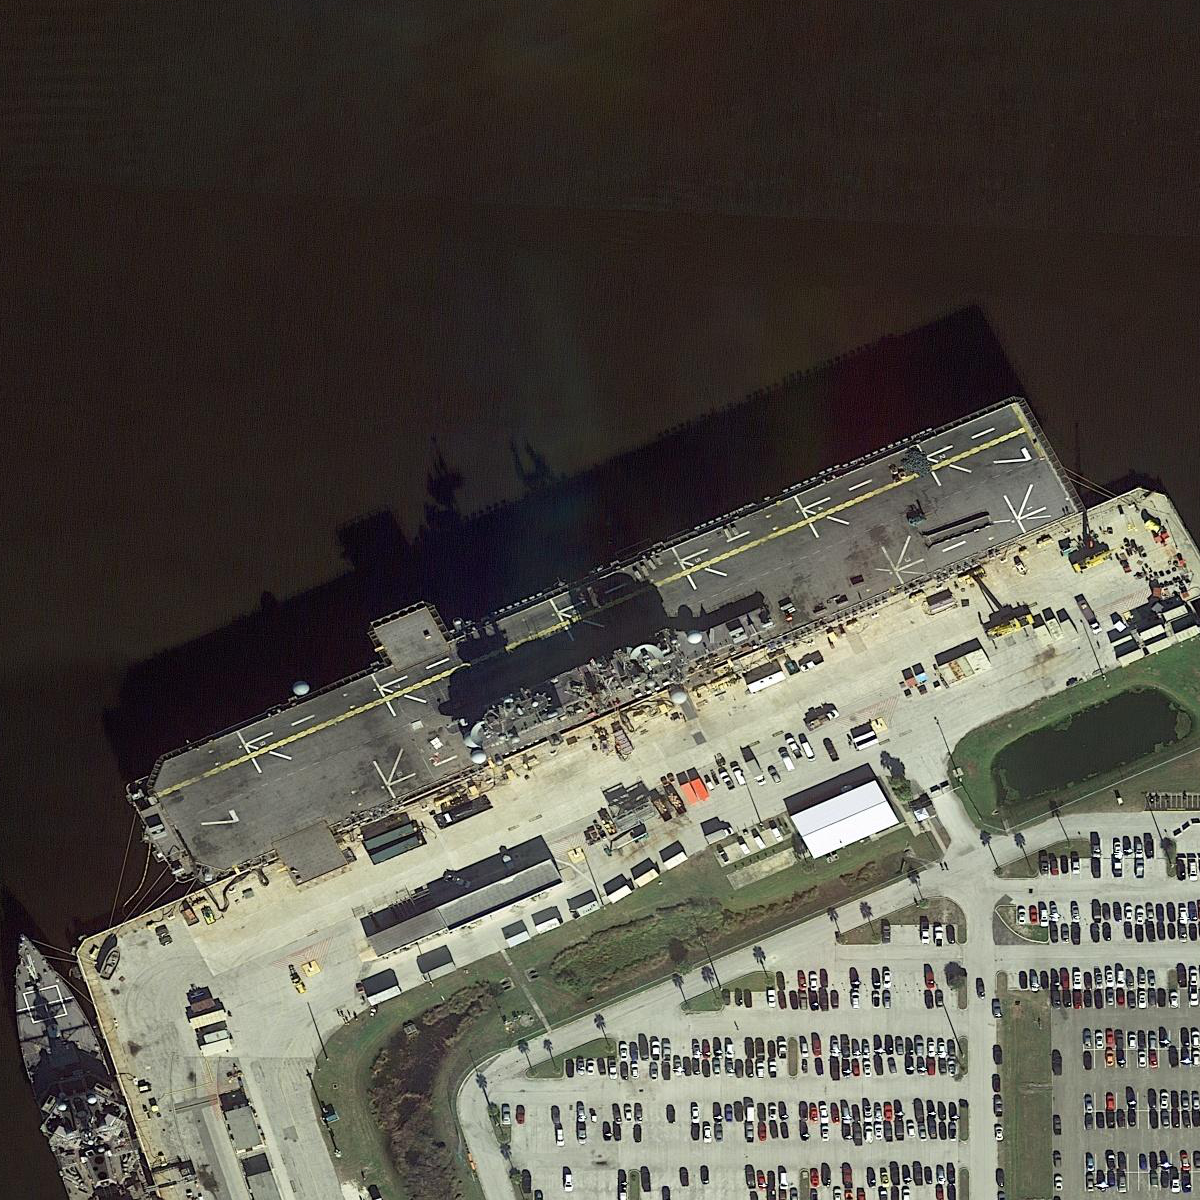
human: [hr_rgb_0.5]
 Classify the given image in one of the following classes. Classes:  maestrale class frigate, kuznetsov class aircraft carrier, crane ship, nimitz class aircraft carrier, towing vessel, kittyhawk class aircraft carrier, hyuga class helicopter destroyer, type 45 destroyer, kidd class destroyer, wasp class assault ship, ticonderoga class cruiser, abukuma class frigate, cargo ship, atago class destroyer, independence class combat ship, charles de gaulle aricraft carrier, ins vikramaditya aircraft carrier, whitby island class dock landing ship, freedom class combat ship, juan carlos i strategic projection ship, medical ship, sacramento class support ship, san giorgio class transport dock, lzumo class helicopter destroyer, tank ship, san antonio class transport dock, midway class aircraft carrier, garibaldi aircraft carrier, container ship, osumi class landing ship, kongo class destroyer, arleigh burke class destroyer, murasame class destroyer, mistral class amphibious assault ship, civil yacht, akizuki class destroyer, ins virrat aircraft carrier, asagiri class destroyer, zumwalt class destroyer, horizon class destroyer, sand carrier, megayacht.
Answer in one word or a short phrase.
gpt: Wasp class assault ship